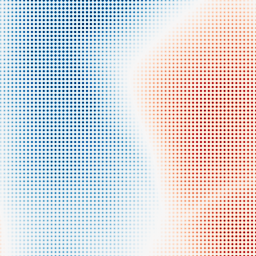
Category: trend_removal
Decomposition family: polynomial
Decomposition parameters: degree: 3
Upsampling method: sinc_hamming
Upsampling parameters: scale: 8
kernel_size: 4
Upsampling scale: 8